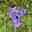
Label: 8